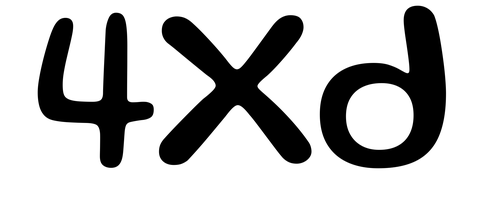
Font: Gluten_Regular